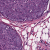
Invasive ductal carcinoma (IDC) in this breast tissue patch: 0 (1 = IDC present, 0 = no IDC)